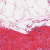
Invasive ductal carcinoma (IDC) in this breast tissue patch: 0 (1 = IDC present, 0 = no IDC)